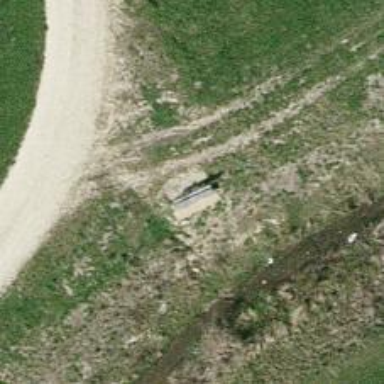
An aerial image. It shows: Bench.